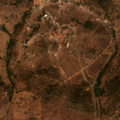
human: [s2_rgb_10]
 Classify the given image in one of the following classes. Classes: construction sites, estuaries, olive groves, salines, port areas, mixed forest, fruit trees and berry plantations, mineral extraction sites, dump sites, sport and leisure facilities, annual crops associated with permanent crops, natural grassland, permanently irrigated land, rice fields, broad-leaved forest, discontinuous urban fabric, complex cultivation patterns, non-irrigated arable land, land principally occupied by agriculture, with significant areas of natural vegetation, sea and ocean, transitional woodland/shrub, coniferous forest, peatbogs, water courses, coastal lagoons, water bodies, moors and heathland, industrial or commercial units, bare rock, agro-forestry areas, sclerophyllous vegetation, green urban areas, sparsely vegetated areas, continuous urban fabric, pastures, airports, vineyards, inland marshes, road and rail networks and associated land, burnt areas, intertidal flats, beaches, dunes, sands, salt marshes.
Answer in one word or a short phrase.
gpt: pastures, complex cultivation patterns, agro-forestry areas